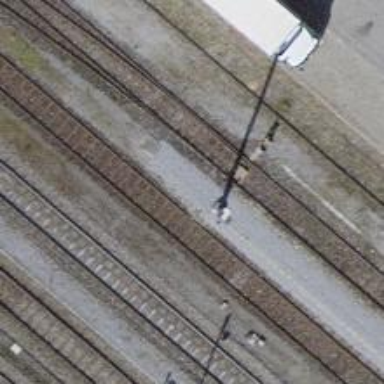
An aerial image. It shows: Single-track railway siding with electrified contact lines.